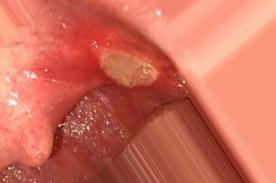
Condition: Mouth Ulcer